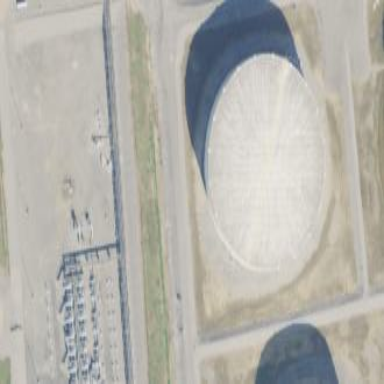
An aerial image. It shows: Storage tank that is man-made.